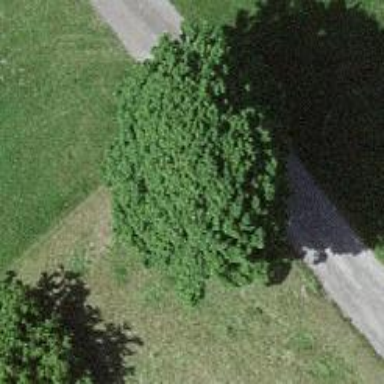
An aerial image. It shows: Black bench.